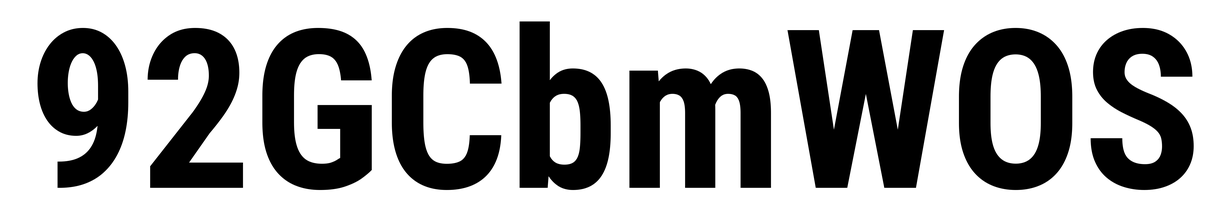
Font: Roboto_Condensed_Bold